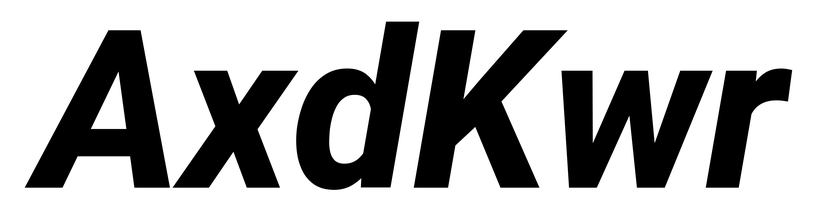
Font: Roboto-Italic_ExtraBold_Italic